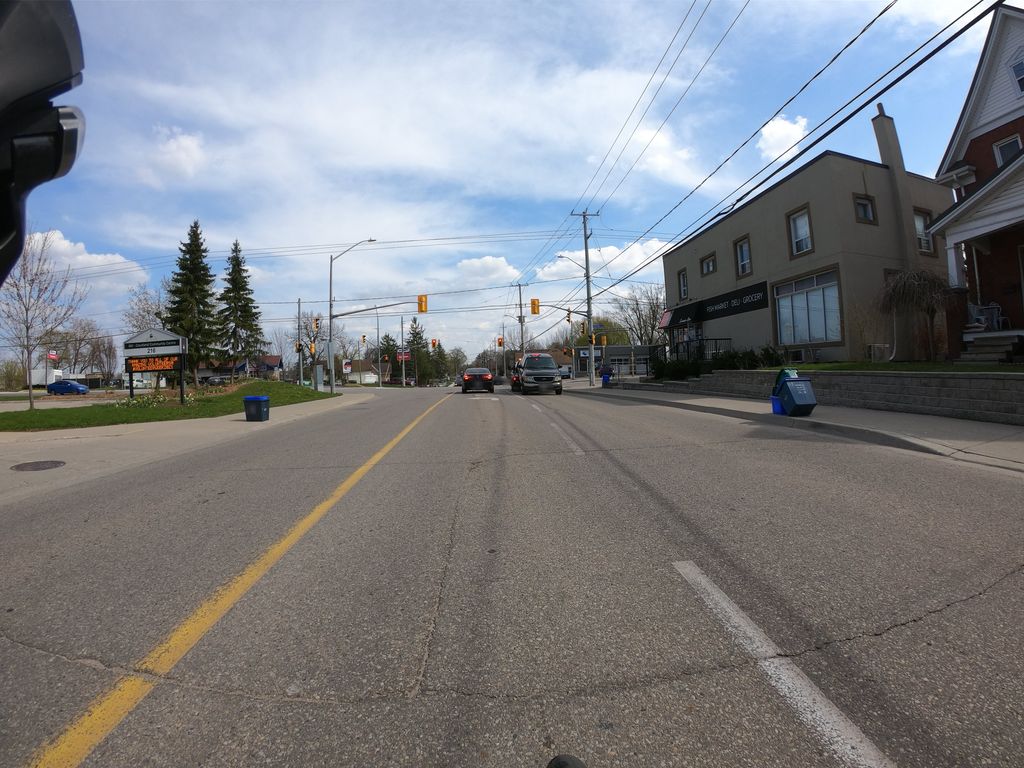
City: kitchener-waterloo